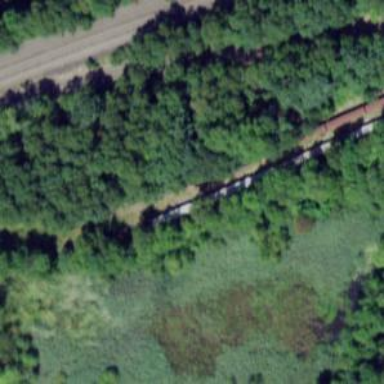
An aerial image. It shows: Disused railway siding.